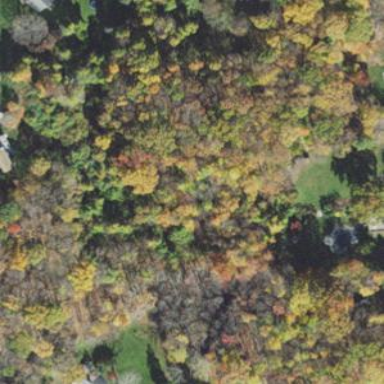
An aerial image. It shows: Existing Preserved Open Space in woodland area.